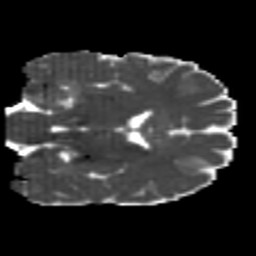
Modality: MD
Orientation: coronal
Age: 21
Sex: male
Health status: healthy
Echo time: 0.074 s